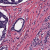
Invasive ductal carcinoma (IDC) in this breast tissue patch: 1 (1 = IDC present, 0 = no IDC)